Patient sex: M
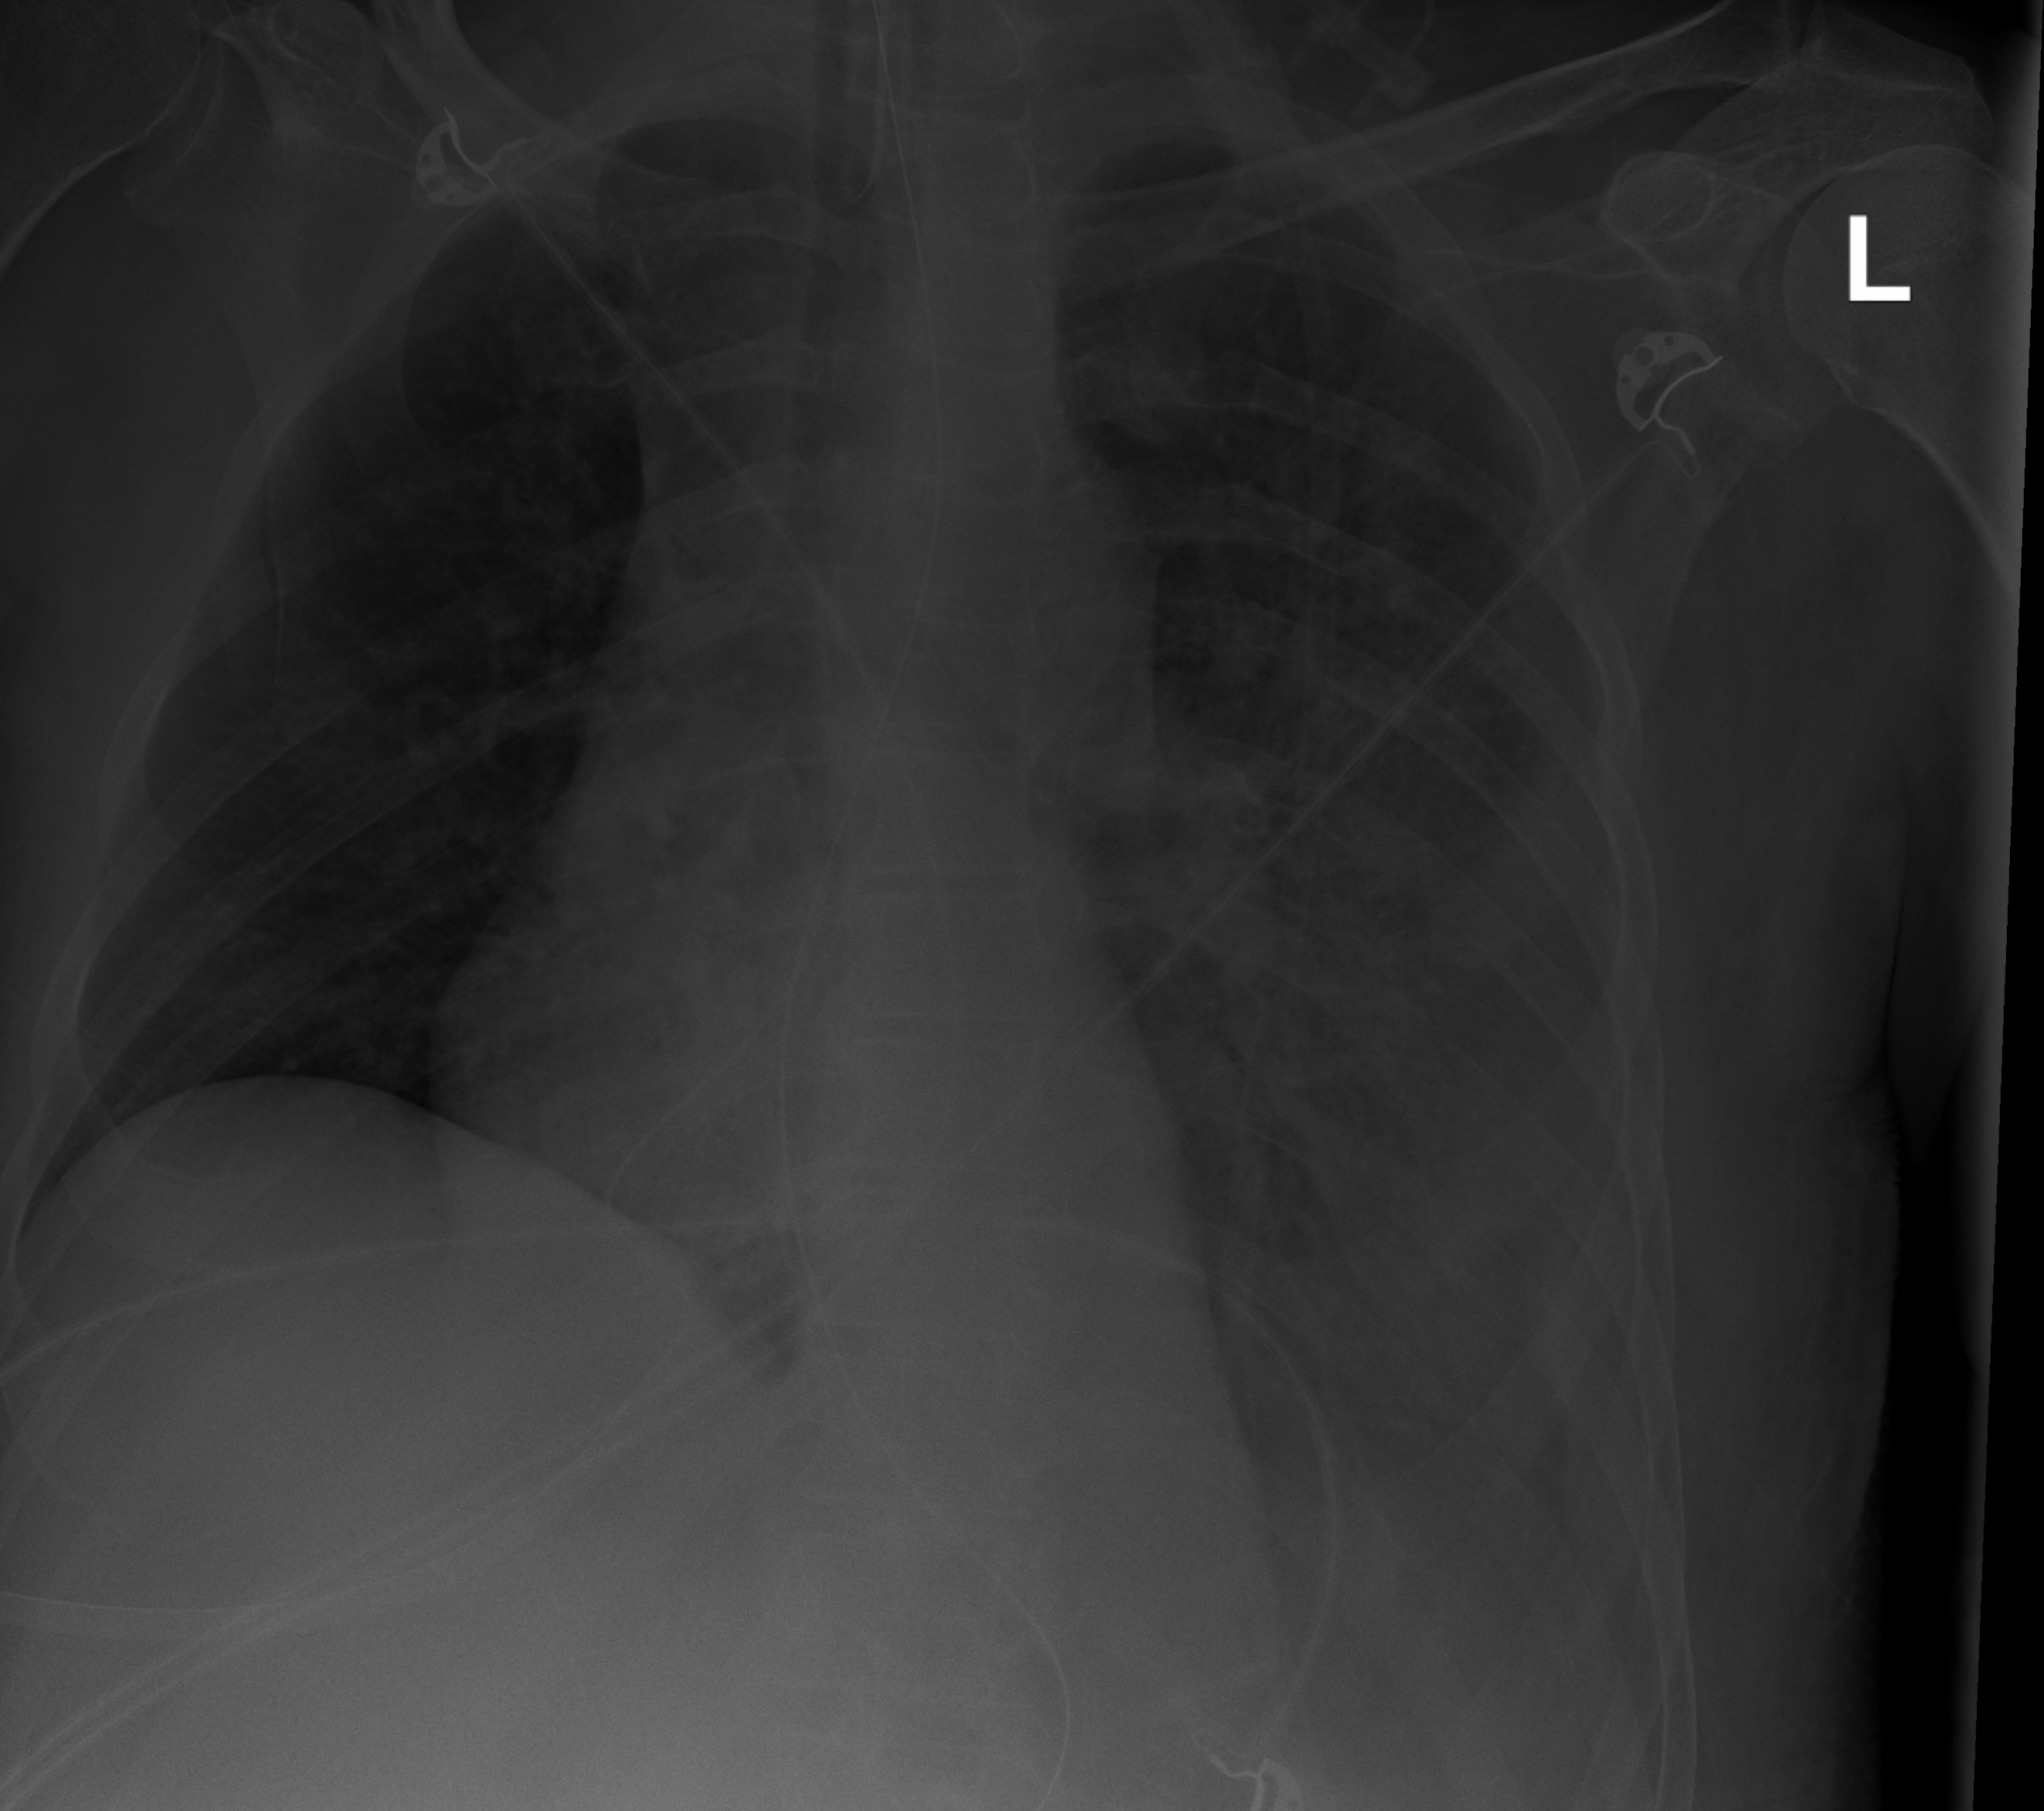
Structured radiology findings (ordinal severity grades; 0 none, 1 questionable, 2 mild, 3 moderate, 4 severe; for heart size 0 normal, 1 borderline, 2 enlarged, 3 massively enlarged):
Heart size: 0
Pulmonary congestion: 0
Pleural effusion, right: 0
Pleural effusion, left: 3
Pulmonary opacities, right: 0
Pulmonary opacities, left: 0
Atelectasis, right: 0
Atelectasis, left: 0